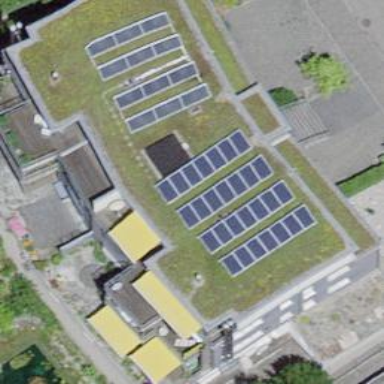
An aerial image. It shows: Residential building with flat roof.